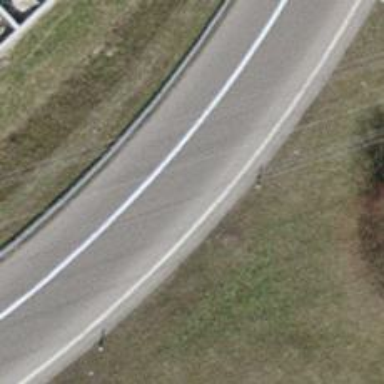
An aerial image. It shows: Asphalt motorway link.